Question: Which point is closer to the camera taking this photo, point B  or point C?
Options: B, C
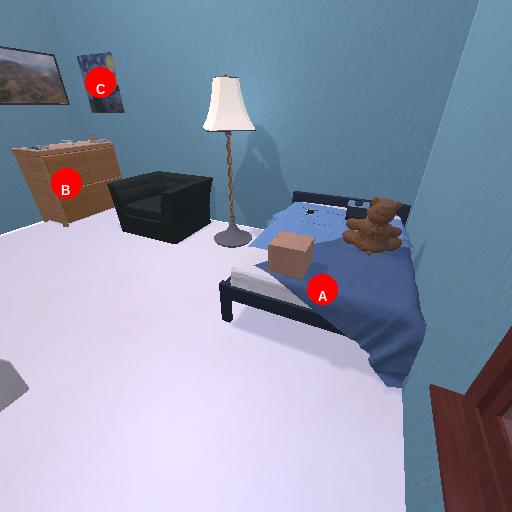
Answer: B